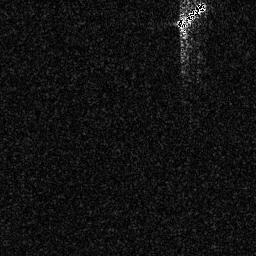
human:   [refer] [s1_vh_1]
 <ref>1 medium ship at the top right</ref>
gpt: <box>[[68, 0, 80, 10, 0]]</box>